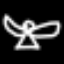
Label: angel